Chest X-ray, AP view. Patient: 40 years old, sex F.
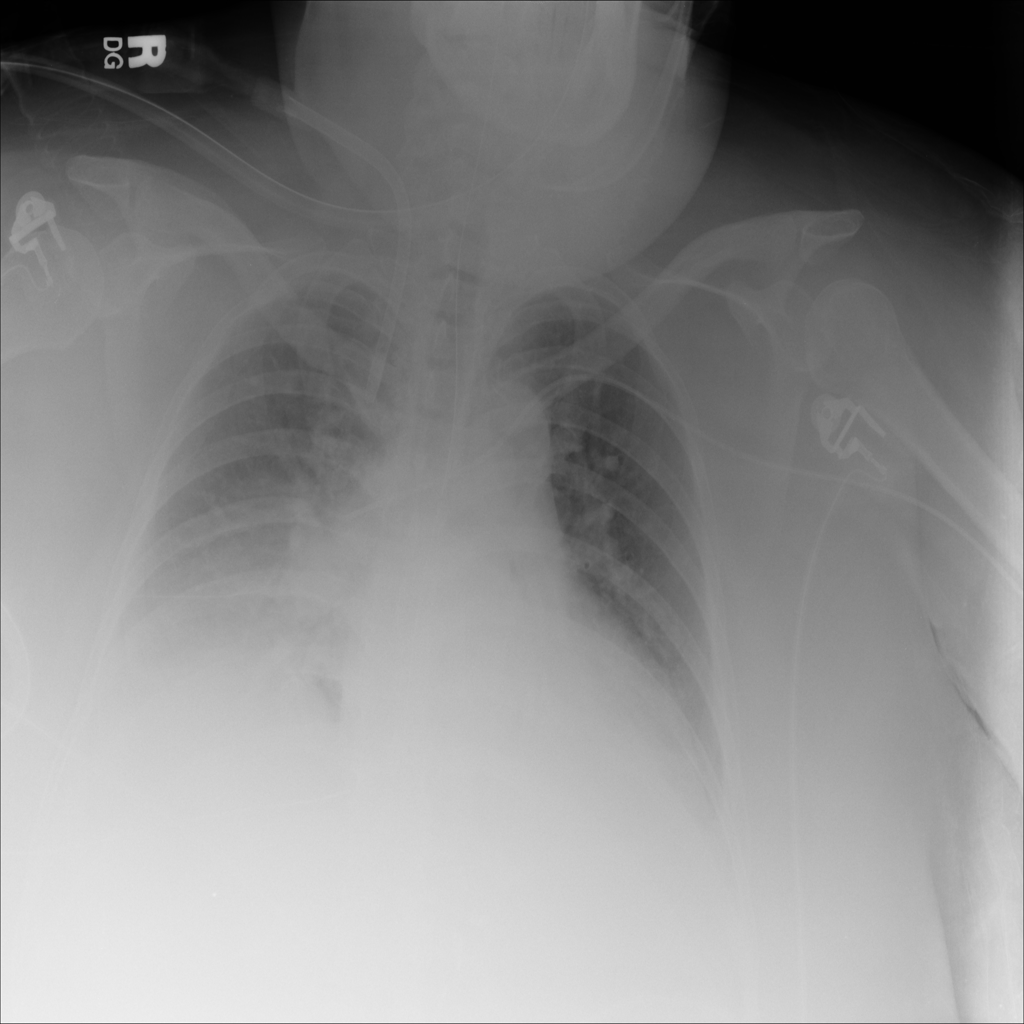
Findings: No Finding